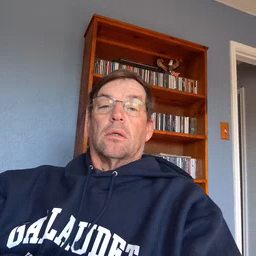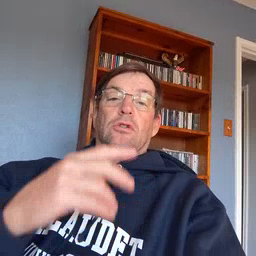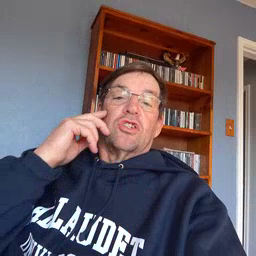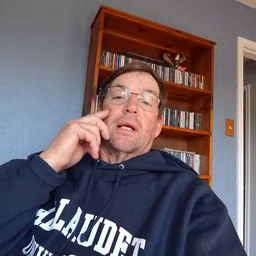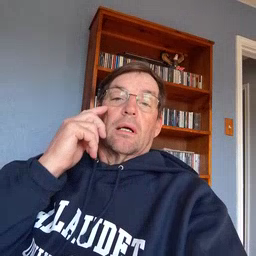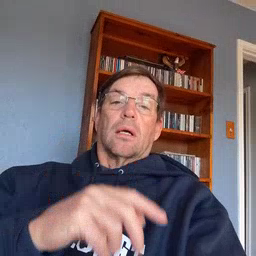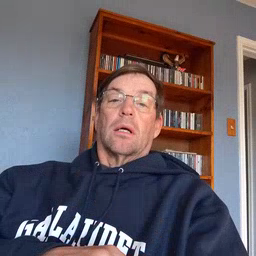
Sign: cheek